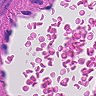
Metastatic tissue present: no